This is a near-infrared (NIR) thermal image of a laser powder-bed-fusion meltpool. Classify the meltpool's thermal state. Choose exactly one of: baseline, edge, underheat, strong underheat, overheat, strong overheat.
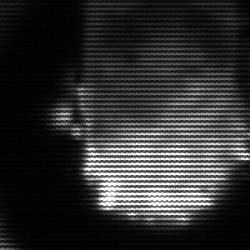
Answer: baseline